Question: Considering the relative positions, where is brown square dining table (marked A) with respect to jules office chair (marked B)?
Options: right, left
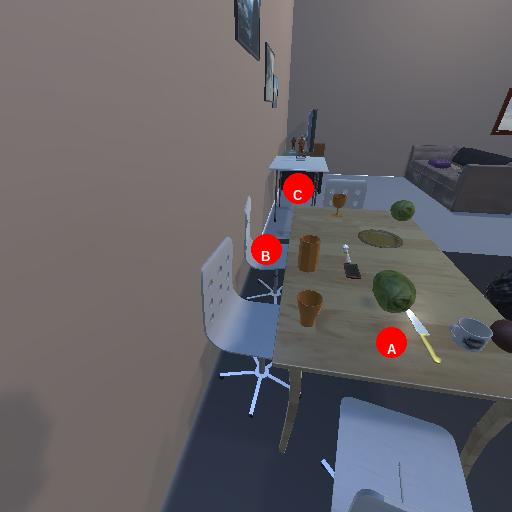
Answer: right